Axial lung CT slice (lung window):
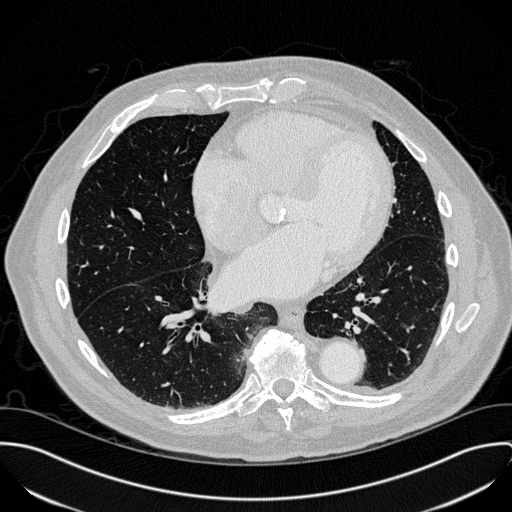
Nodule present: no